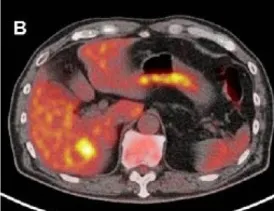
Fused PET/CT image clearly shows that the accumulation corresponds to a liver mass (B).
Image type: radiology (pet)